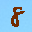
Label: 8